Field crop: tomato
Growth stage: 1
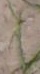
Species: cyperus